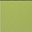
Piece: xx